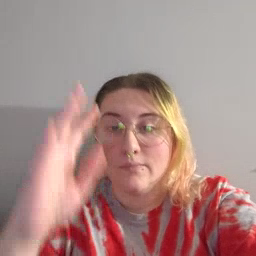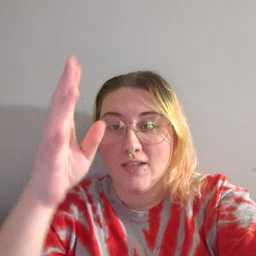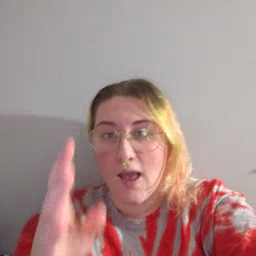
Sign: pretend